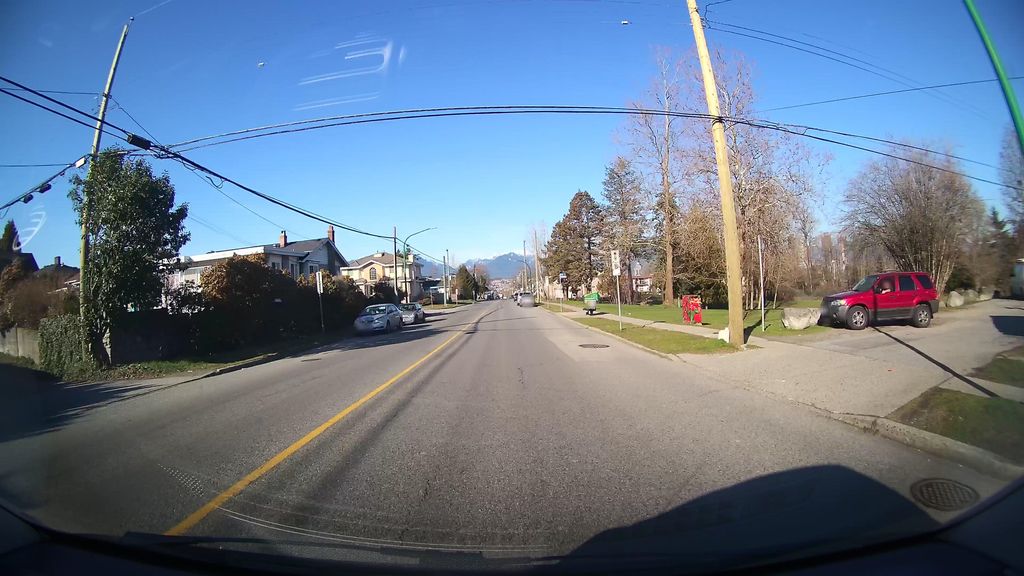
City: vancouver